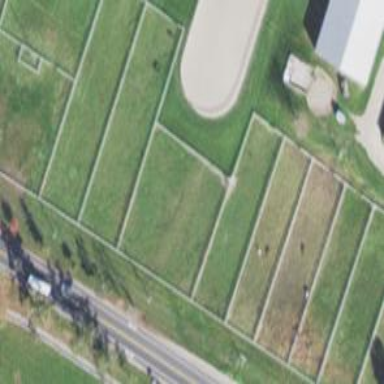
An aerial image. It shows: Equestrian pitch enclosed by fence.